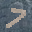
Label: 7